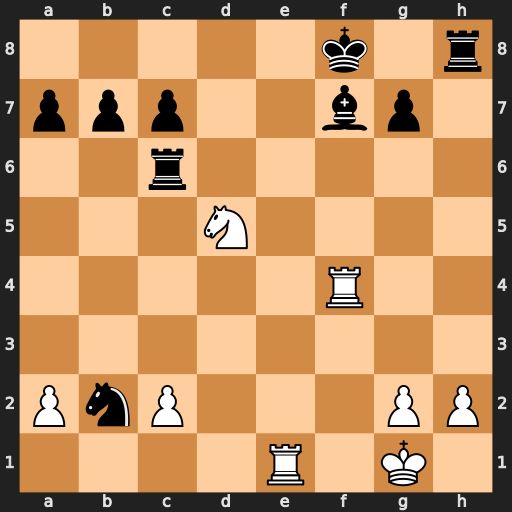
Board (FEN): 5k1r/ppp2bp1/2r5/3N4/5R2/8/PnP3PP/4R1K1
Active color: w
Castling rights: -
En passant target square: -
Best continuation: Ref1 Rf6 Nxf6